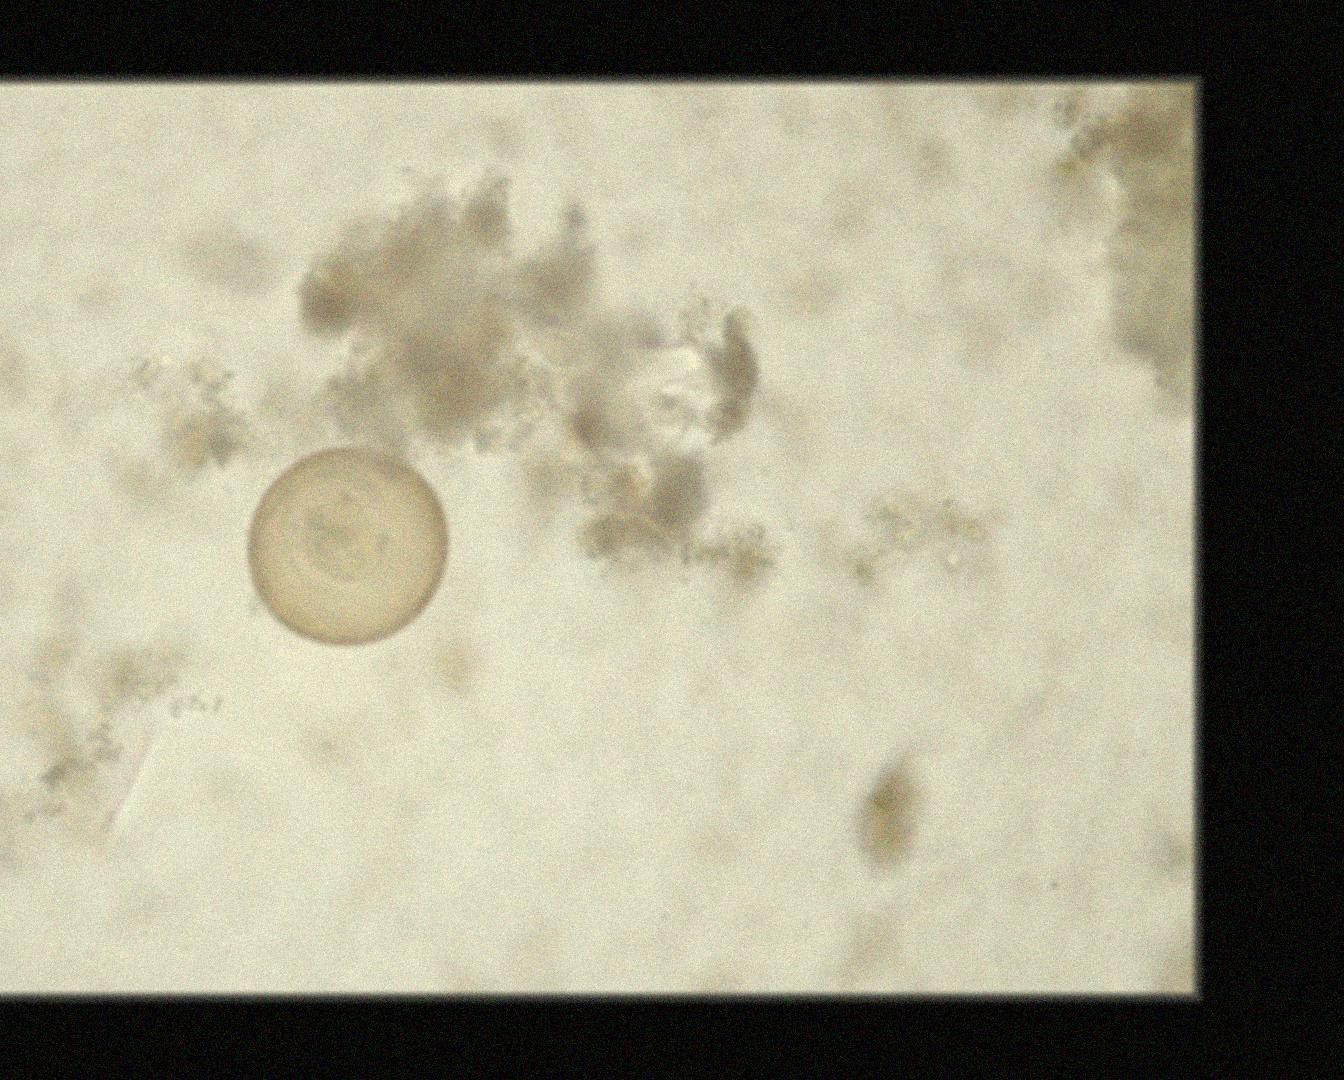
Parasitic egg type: Hymenolepis diminuta